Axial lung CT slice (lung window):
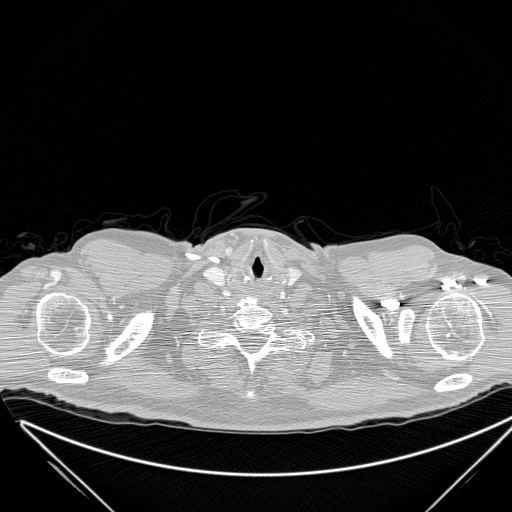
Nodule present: no